Field crop: tomato
Growth stage: 2
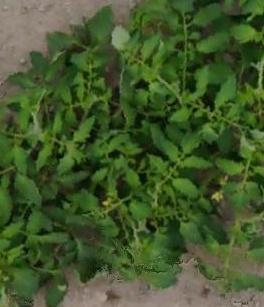
Species: tomato